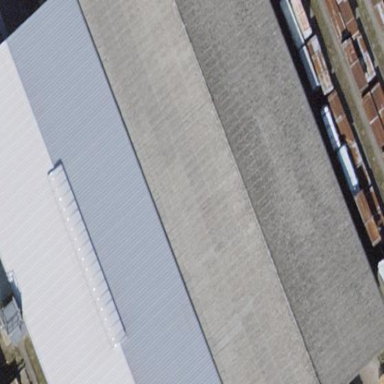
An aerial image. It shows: Industrial building.